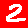
Digit: 2